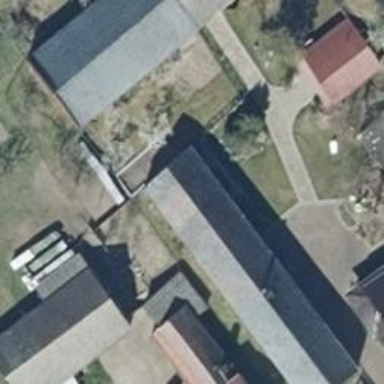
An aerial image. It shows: Gabled building with roof oriented along its structure.